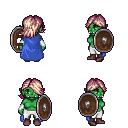
a pixel art fantasy rpg character, female body template, orc, green skin, blue cape, white pants, white blonde swoop hairstyle, white cloth bracers, maroon shoes, shield, four views (front, back, left, right), 2x2 character sprite sheet, small pixel art, hard edges, no anti-aliasing